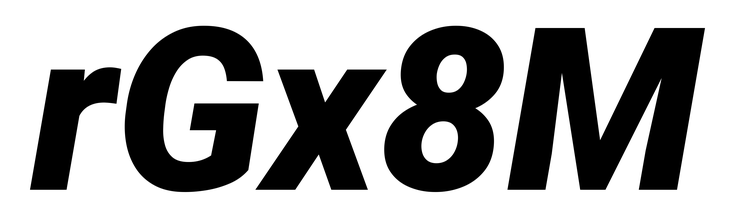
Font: Roboto-Italic_Black_Italic